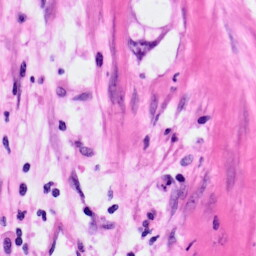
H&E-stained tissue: Pancreatic